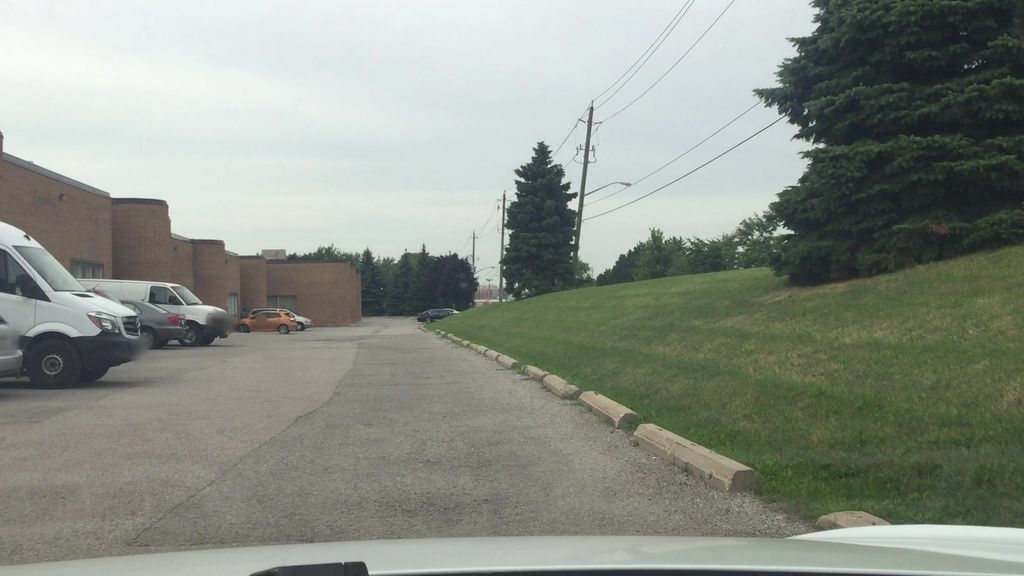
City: toronto